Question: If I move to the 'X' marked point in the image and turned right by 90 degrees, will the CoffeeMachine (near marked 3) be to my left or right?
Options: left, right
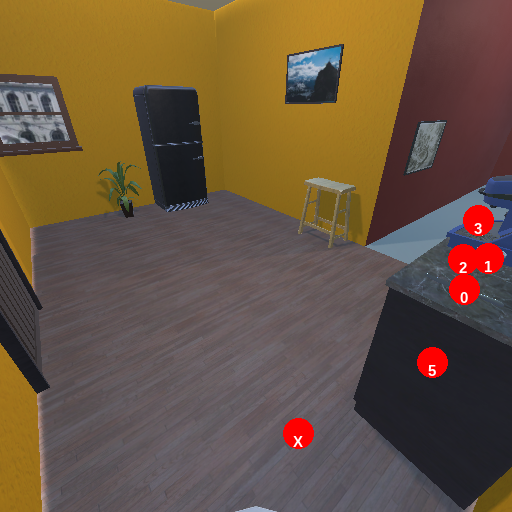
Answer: left